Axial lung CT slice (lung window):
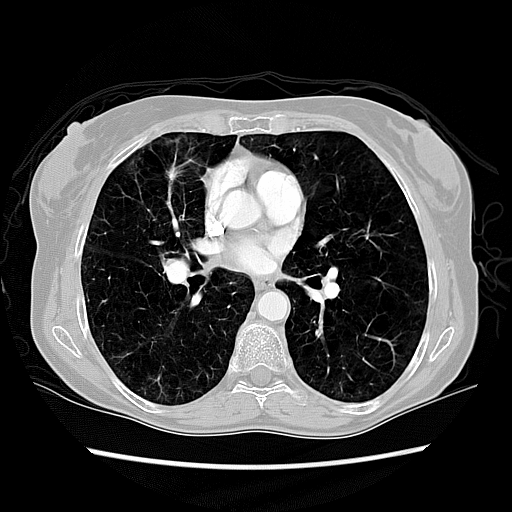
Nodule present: yes
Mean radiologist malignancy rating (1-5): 3.5